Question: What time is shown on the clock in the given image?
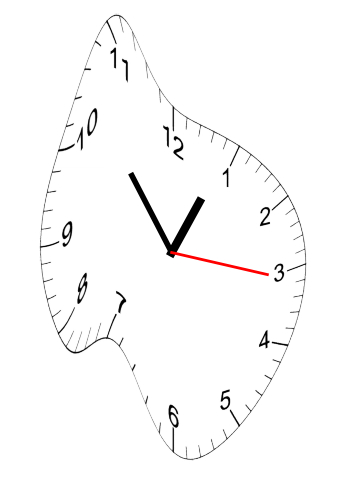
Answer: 12:53:16